Однородный шкаф массы $m$, высоты $H$ и ширины $l$ стоит на опорах, расхоложенных на расстоянии $l$ одна от другой. Коэффициенты трения между опорами и участками горизонтальной поверхности пола, с которыми каждая из опор соприкасается, $\mu_1$ и $\mu_2$, причем $\mu_2 < \mu_1$. Шкаф необходимо сдвинуть с места, не опрокидывая и не переворачивая его.
Какой наименьшей горизонтально направленной силой можно это сделать?
Где такая сила должна быть приложена?
В какую сторону направлена?
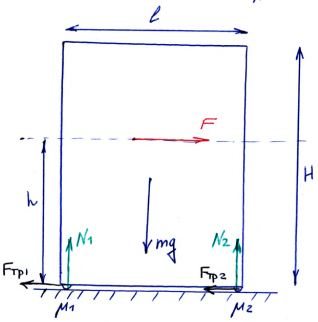
Какой наименьшей горизонтально направленной силой можно это сделать?
Решение: Изобразим силы, действующие на шкаф. При движении шкафа $F_{тр_1}=\mu_1 N_1$ и $\ F_{тр_2}=\mu_2 N_2$. Запишем правило моментов относительно левой ножки: $Fh+\frac{m g l}{2}=N_2 l$ и правой ножки: $Fh+N_1 l=\frac{m g l}{2}$. Нужно следить за условием $N_1 \geqslant 0 $ и $ N_2 \geqslant 0$, т.к. сила реакции опоры не может «притягивать» шкаф к полу.Условие того, что шкаф сдвинется с места: $|F| \geqslant \mu_1 N_1+\mu_2 N_2 $. Имеем: $$\left\{\begin{array}{l}N_1=\frac{m g}{2}-\frac{F h}{L} \\N_2=\frac{m g}{2 g}+\frac{F h}{l} .\end{array}\right.\\|F| \geqslant\left(\mu_1+\mu_2\right) \frac{m g}{2}+\left(\mu_2-\mu_1\right) \frac{F h}{L} \\|F|+\frac{F h}{L}\left(\mu_1-\mu_2\right) \geqslant\left(\mu_1+\mu_2\right) \frac{m g}{2} (*)$$Поскольку $\mu_1-\mu_2>0$, то $\frac{F h}{L}\left(\mu_1-\mu_2\right)$ имеет тот же знак, что и $F$.$$\begin{aligned} & N_1 \geqslant 0 \Leftrightarrow \frac{F h}{L} \leqslant \frac{m g}{2} . \\ & N_2 \geqslant 0 \Leftrightarrow \frac{F h}{L} \geqslant-\frac{m g}{2} .\end{aligned}$$$$\left\{\begin{array}{l}N_1 \geqslant 0 \\N_2 \geqslant 0\end{array} \Leftrightarrow\left|\frac{F h}{L}\right| \leqslant \frac{m g}{2} \Leftrightarrow|F| \leqslant \frac{m g L}{2 h} .\right.$$Чтобы в $(*)$ левая часть была как можно больше, нужно брать $F$ со знаком «$+$». Имеем:$$\left\{\begin{array}{l}0 \leqslant F \leqslant \frac{m g L}{2 h} \\F+\frac{F h}{L}\left(\mu_1-\mu_2\right) \geqslant\left(\mu_1+\mu_2\right) \frac{m g}{2}\end{array}\right.$$Чтобы минимизировать $F$, будем брать $F$ такой, чтобы в нижнем неравенстве было равенство: $$F=\frac{\left(\mu_1+\mu_2\right) m g}{2\left(1+\frac{h}{L}\left(\mu_1-\mu_2\right)\right)} (**) .$$Остается проверить: $$\frac{\left(\mu_1+\mu_2\right) m g}{2\left(1+\frac{h}{L}\left(\mu_1-\mu_2\right)\right)} \leqslant \frac{m g L}{2 h}\\\left(\mu_1+\mu_2\right) m g \leqslant m g \cdot \frac{L}{h}+m g\left(\mu_1-\mu_2\right) \\2 \mu_2 mg \leqslant m g \frac{L}{h} \\h \leqslant \frac{L}{2 \mu_2} .$$Итого, можно брать только $h \leqslant \frac{L}{2 \mu_2}$.Чтобы $F$ была минимальной, по формуле $(**)$ нужно брать как можно больше $h$.Итак, нужно взять $h =\frac{L}{2 \mu_2}$ (максимально возможное) и тогда $F=\mu_2mg$.
Ответ: Нужно приложить силу $\mu_2mg$ на высоте $\frac{L}{2 \mu_2}$

Где такая сила должна быть приложена?
Ответ:

В какую сторону направлена?
Ответ:
Темы:
T, Механика, Статика, Всероссийские, Трение